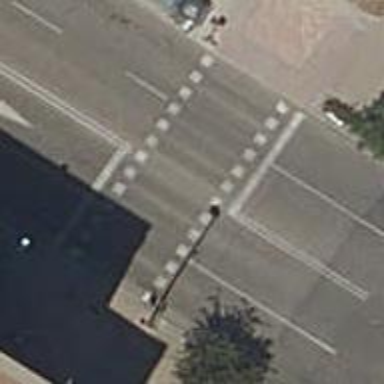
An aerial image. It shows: Road with traffic signals.